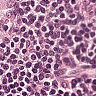
Metastatic tissue present: no